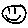
Label: smiley face